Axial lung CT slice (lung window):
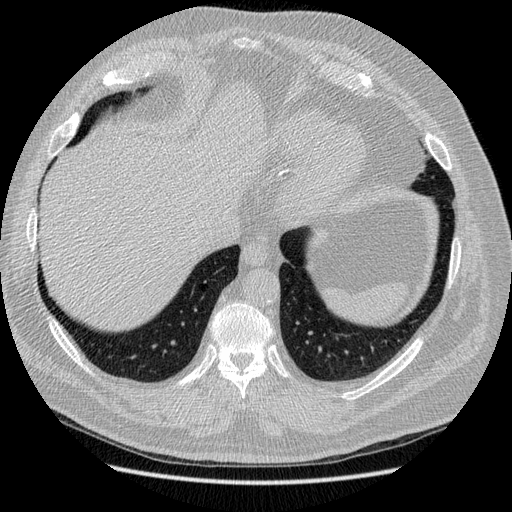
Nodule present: no